Brain MRI, t2w sequence, axial 2D slice.
Patient: age 37, sex F, weight 95 kg, height 1.95 m
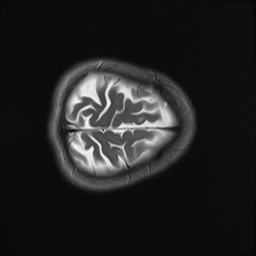